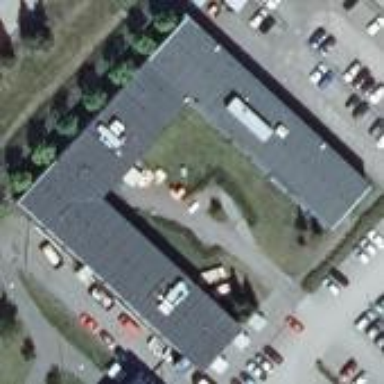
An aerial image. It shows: Office building.